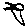
Label: bird